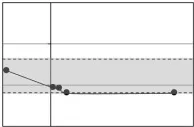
Concussion case 1: transient symptoms. X axis is days before and after concussion, with day 0 being the day of concussion. : [TNFalpha]SNAP25+/[CD81]SNAP25+ ratio.
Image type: chart (chart)